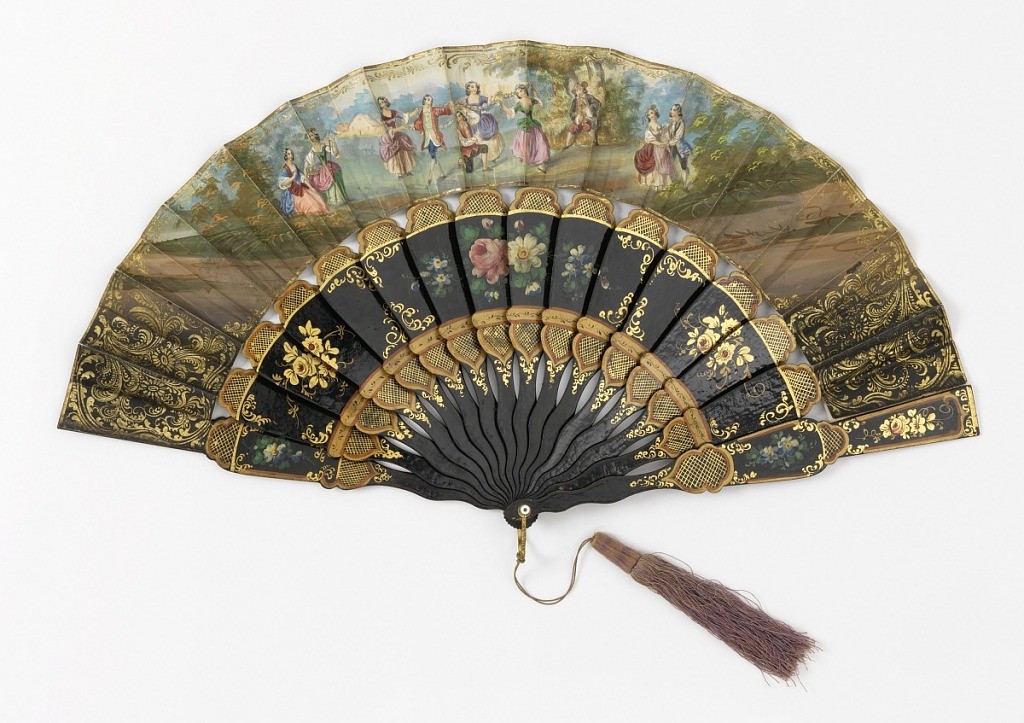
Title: Pleated fan
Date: ca. 1850
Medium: Paper leaf with gilded and hand-colored lithograph; lacquered papier maché sticks; silk tassel
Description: Printed lithographic fan with hand-colored and gilded paper, and sticks of lacquered papier maché. Scene shows a country dance with costumes in the style of the 17th century. Sticks are decorated with painted floral decoration and motifs in gilt.